Interaction volume radius: 5 \u00c5
Interaction volume height: 15 \u00c5
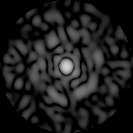
Disorder parameter: 0.8384